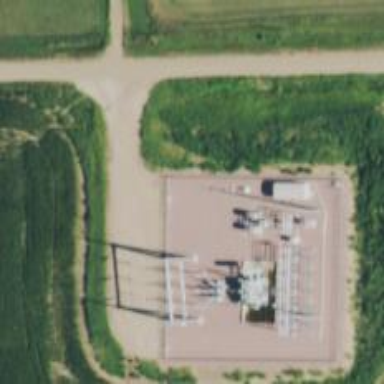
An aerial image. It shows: Power substation primarily used for electricity generation.